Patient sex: M
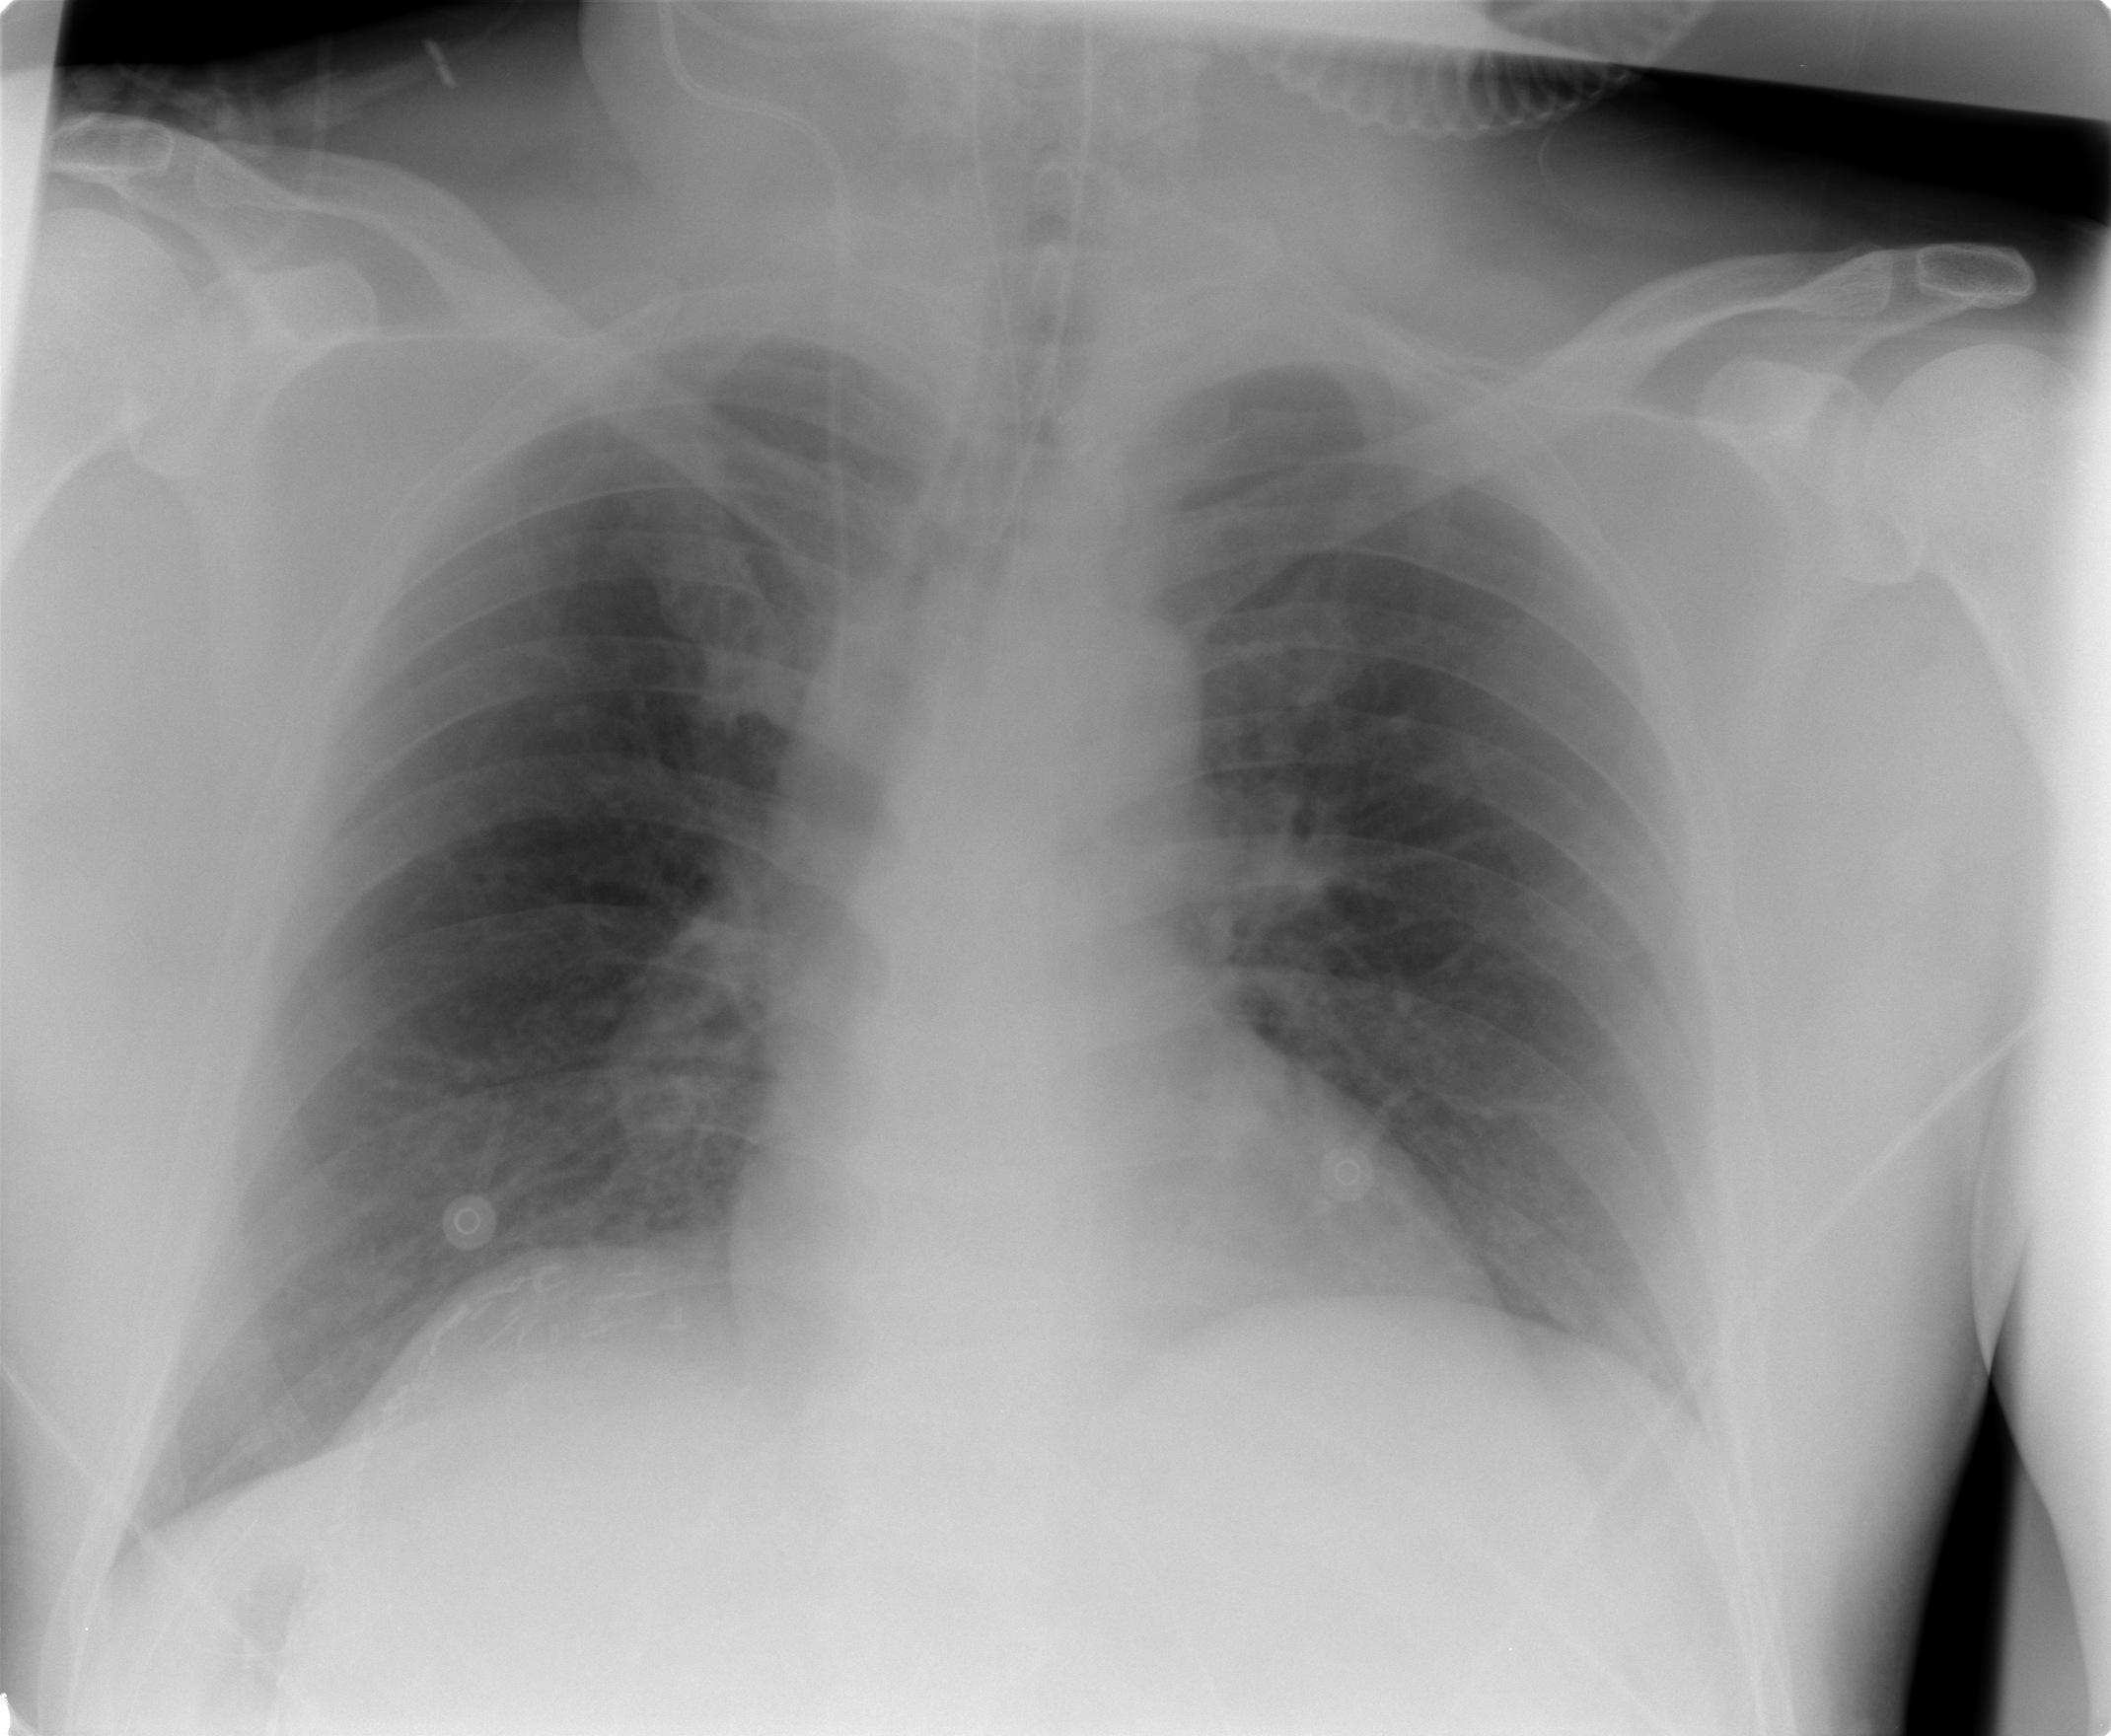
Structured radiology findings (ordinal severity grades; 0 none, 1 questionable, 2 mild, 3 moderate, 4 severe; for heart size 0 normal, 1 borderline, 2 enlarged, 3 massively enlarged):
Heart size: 1
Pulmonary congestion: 0
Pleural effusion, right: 0
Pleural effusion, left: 0
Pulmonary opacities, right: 0
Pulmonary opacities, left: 0
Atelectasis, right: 2
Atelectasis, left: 0